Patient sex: M
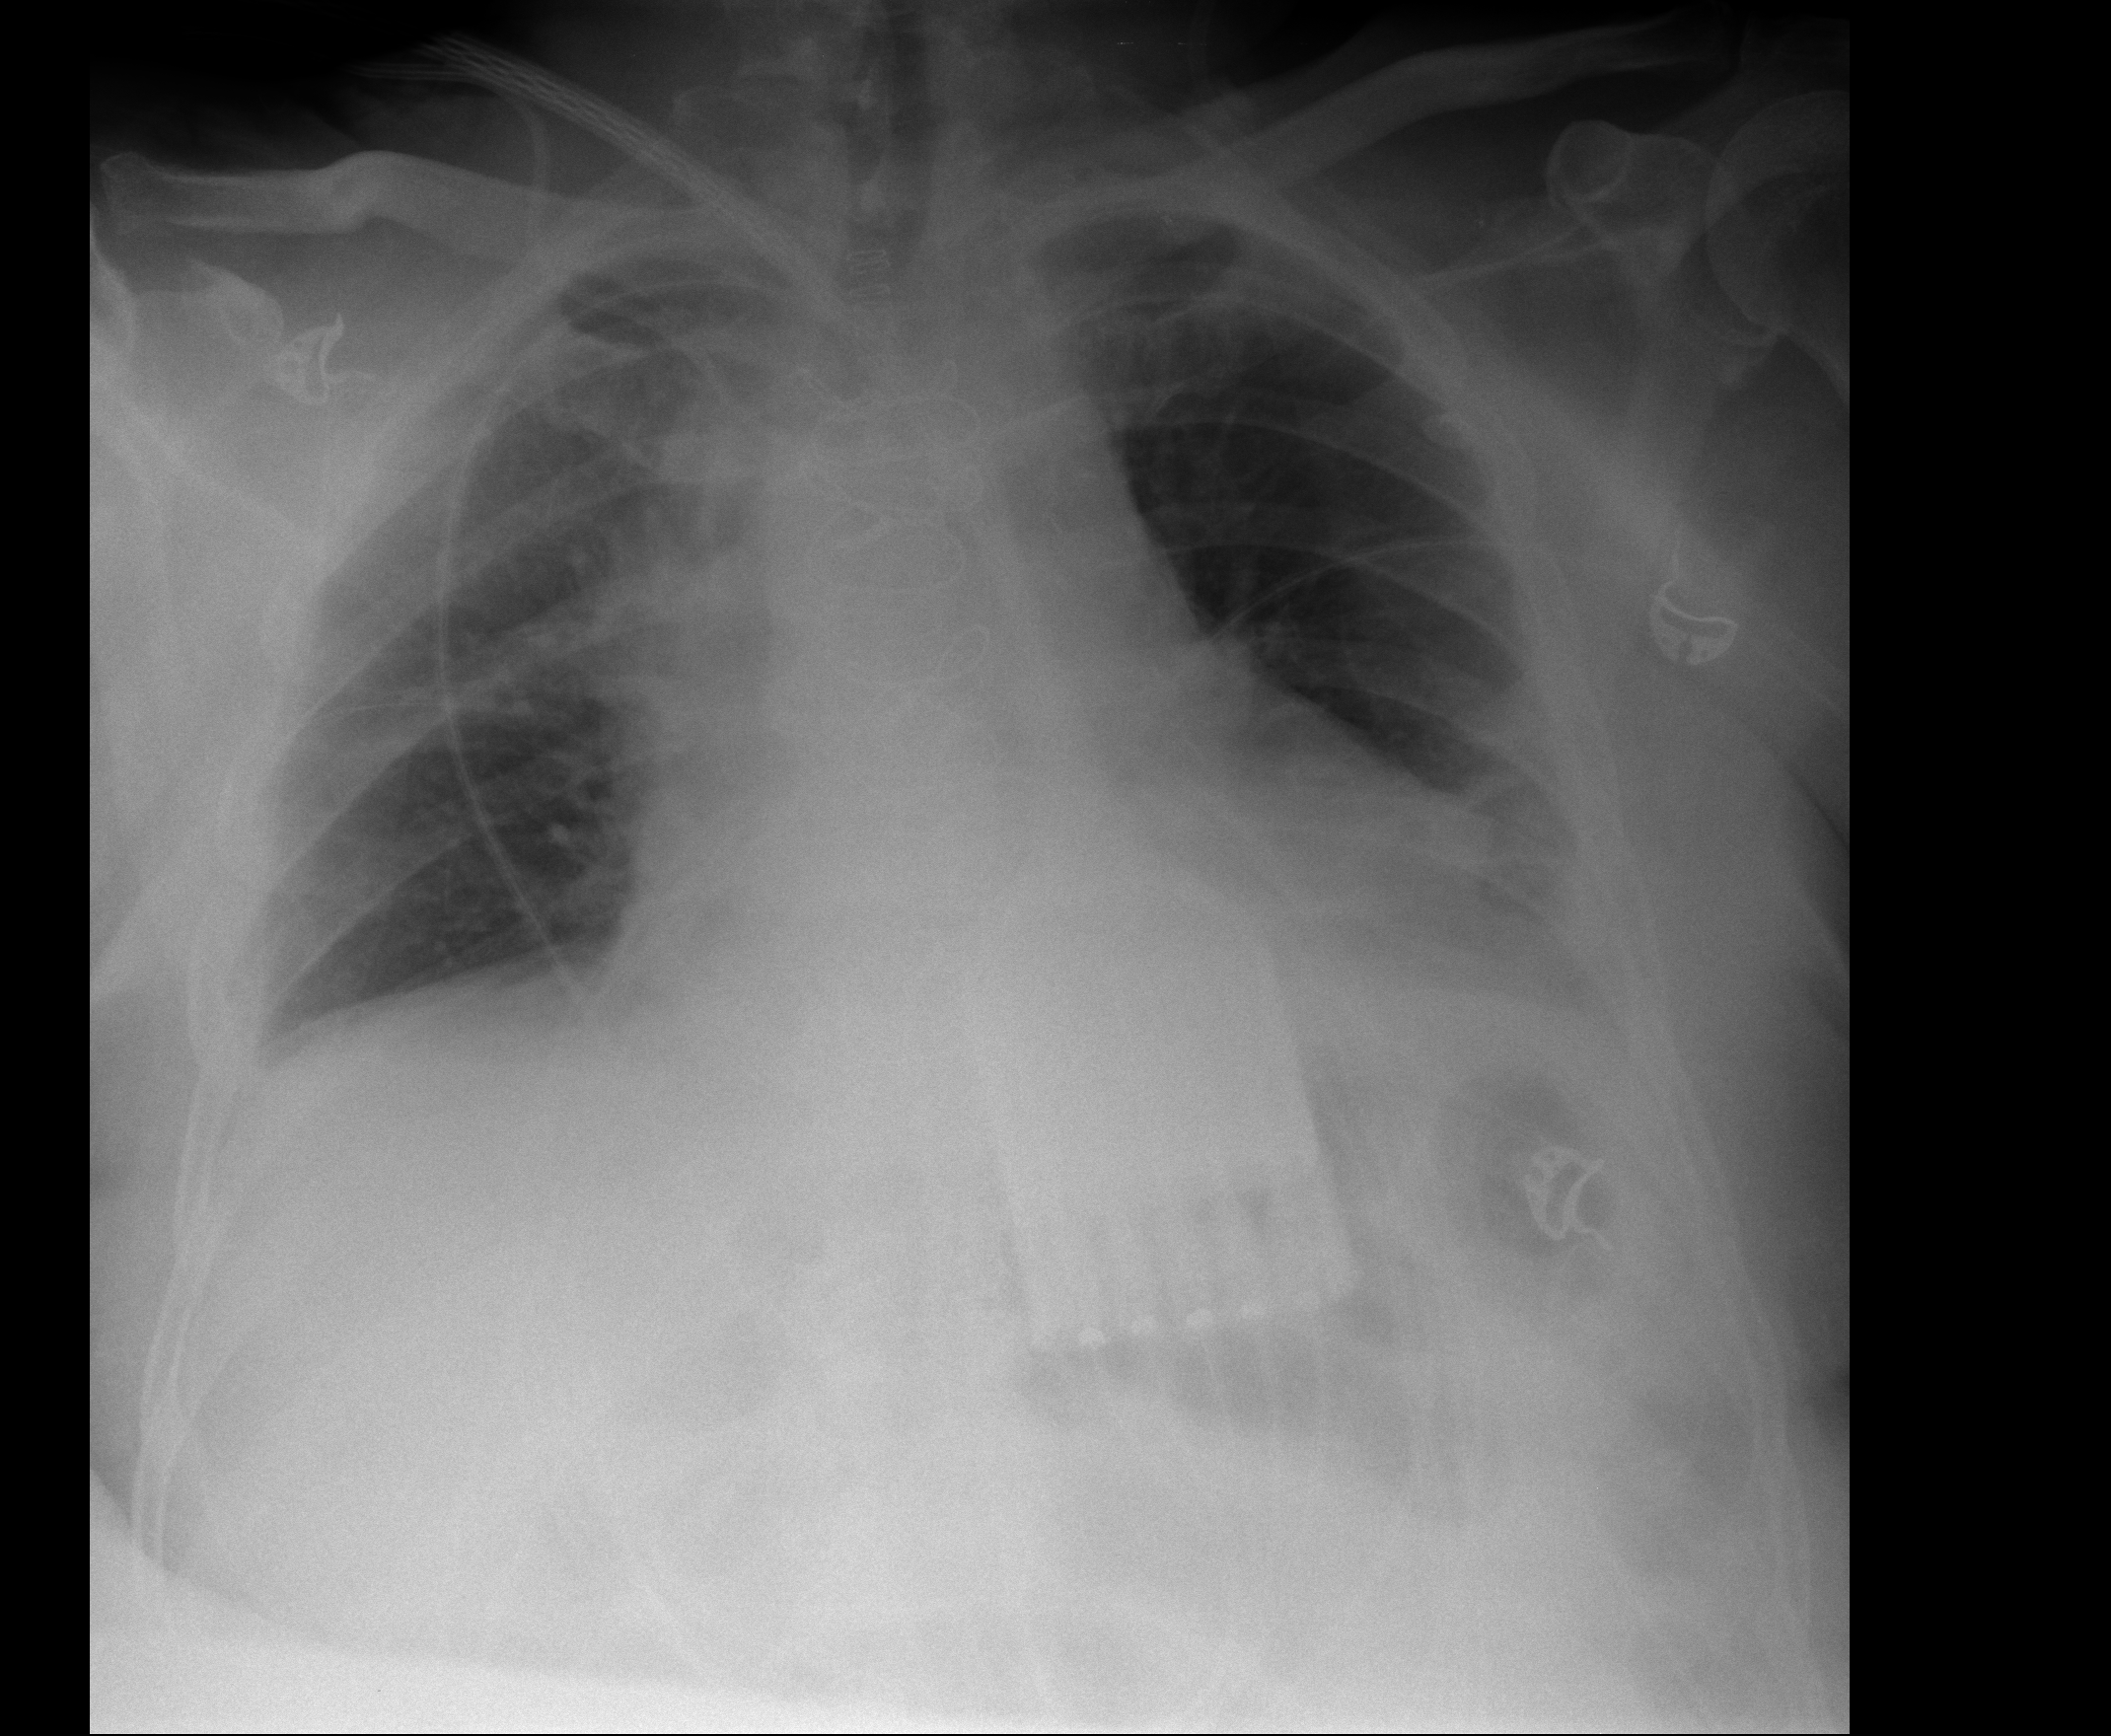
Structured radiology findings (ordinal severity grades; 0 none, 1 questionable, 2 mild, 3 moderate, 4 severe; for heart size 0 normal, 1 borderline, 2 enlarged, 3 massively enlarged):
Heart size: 2
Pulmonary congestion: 1
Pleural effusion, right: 0
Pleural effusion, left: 1
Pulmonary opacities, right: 0
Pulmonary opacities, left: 0
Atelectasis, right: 0
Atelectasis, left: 2